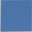
Piece: xx